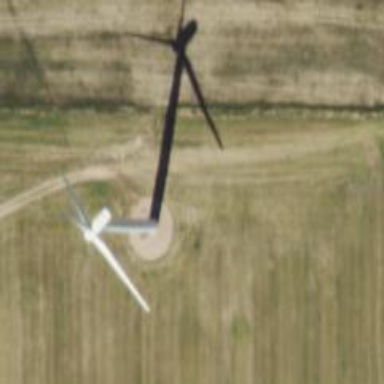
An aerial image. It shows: Wind turbine power generator.